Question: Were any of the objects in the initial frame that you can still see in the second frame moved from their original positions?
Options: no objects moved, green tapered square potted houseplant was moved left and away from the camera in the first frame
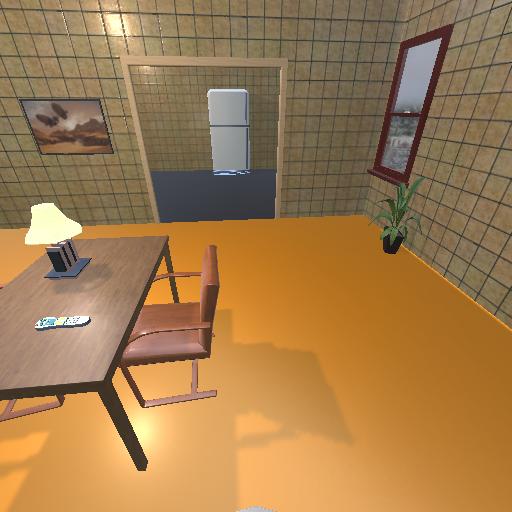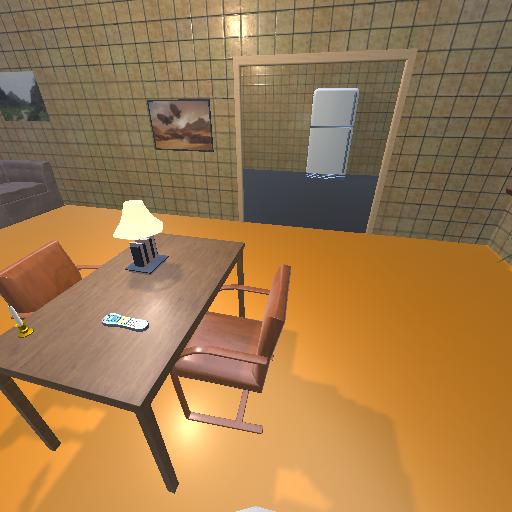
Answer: no objects moved